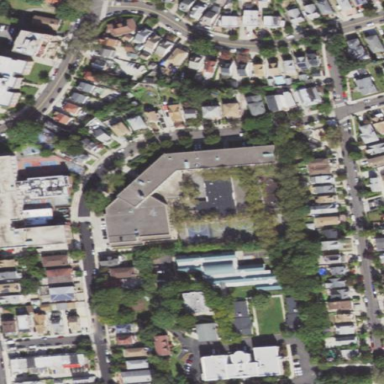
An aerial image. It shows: School building.